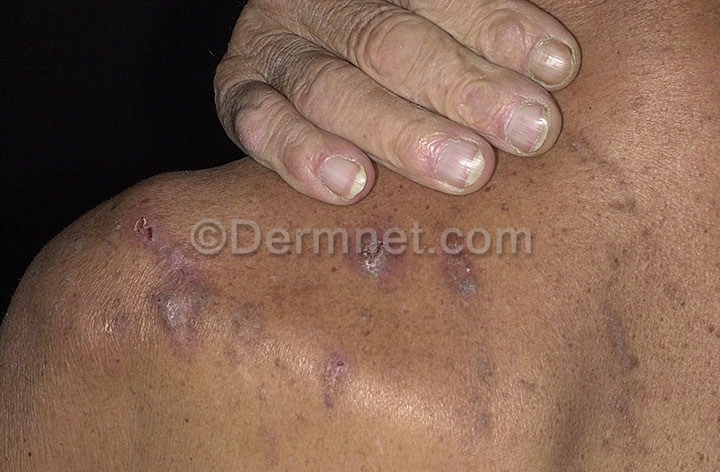
Disease: Eczema Photos